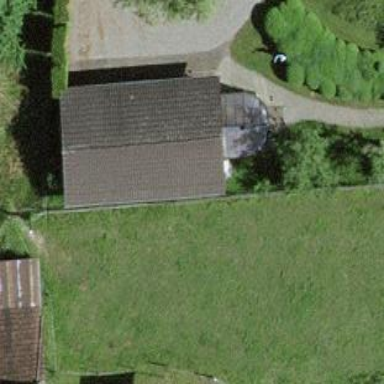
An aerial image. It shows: Garage building.